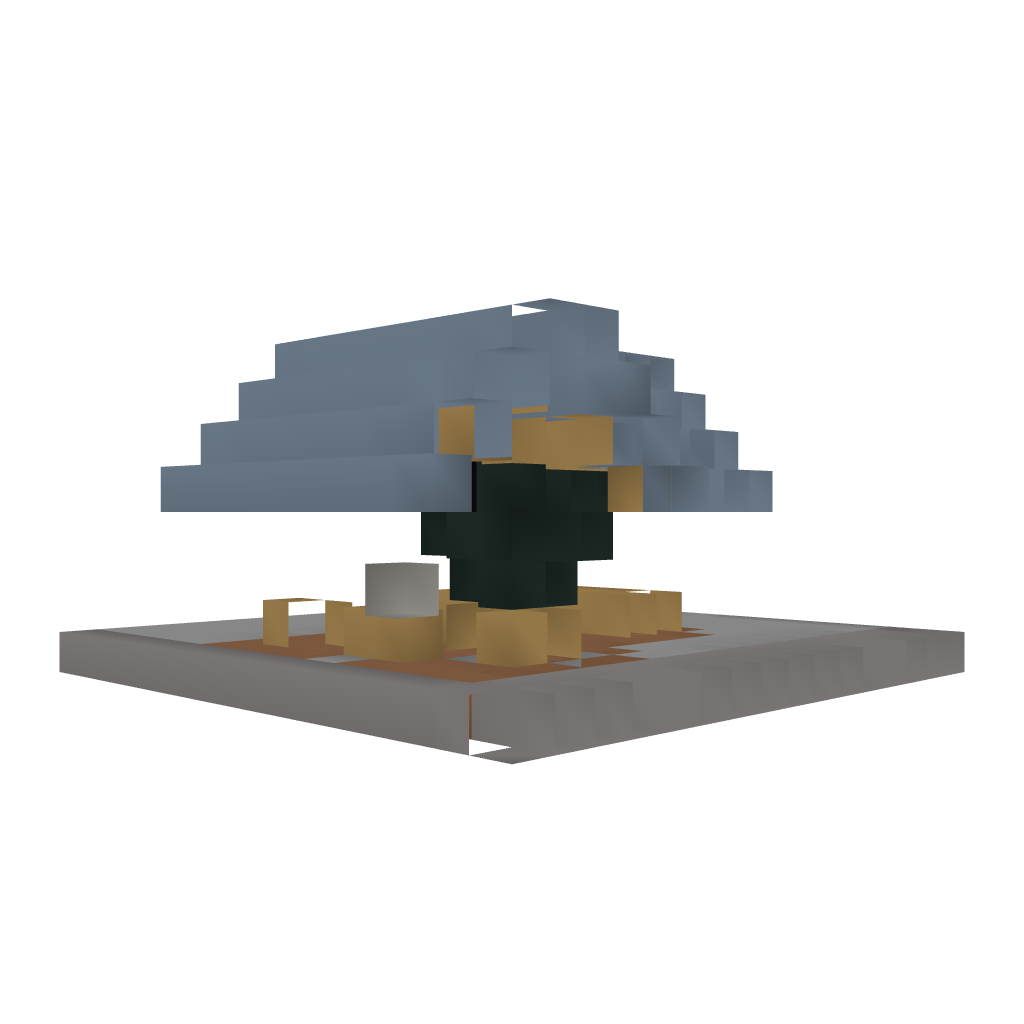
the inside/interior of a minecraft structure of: Blocks Ahoy Hotel